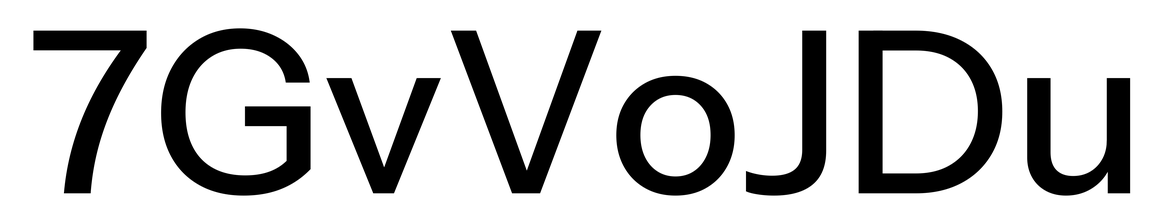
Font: InstrumentSans_Medium